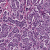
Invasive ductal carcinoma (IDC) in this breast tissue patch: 1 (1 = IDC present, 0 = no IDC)